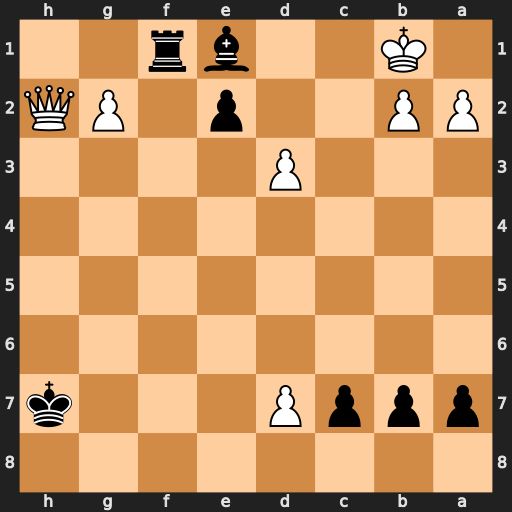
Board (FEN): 8/pppP3k/8/8/8/3P4/PP2p1PQ/1K2br2
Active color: b
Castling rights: -
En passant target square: -
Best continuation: Bh4+ Kc2 e1=Q d8=Q Rf2+ Kb3 Qe6+